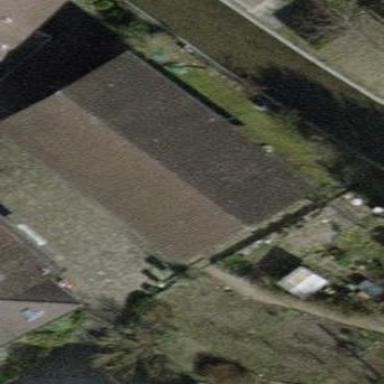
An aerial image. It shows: Shed building.